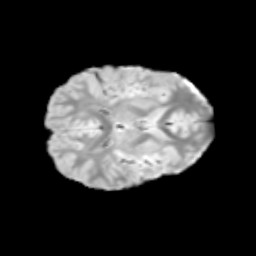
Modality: T2w
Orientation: axial
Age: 9
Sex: male
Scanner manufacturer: siemens
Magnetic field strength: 3 T
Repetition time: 3.8 s
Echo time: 0.07 s